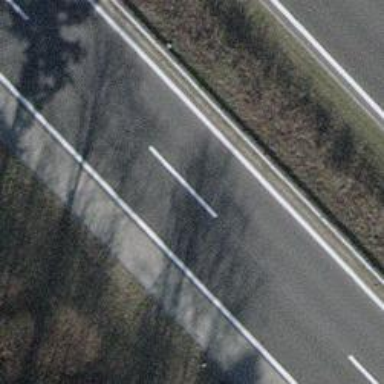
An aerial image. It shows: Asphalt motorway.